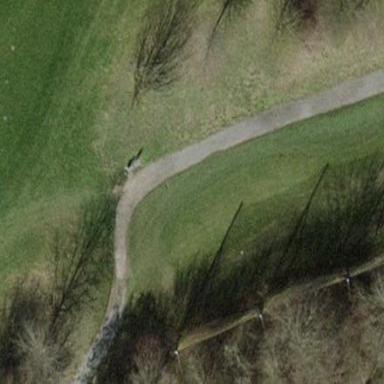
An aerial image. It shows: Grass area designated as golf tee.